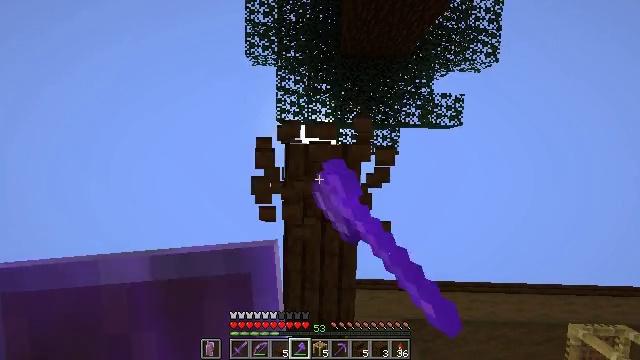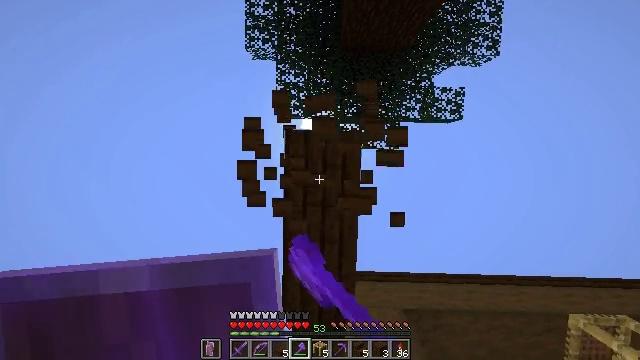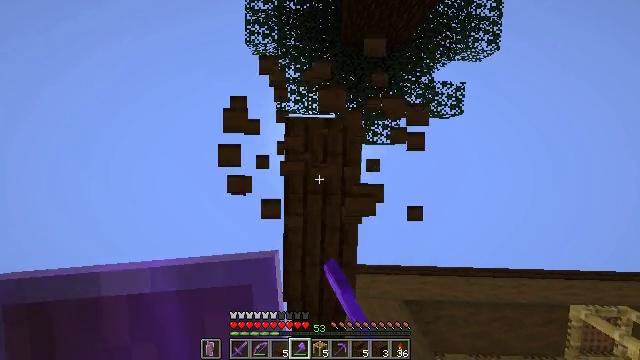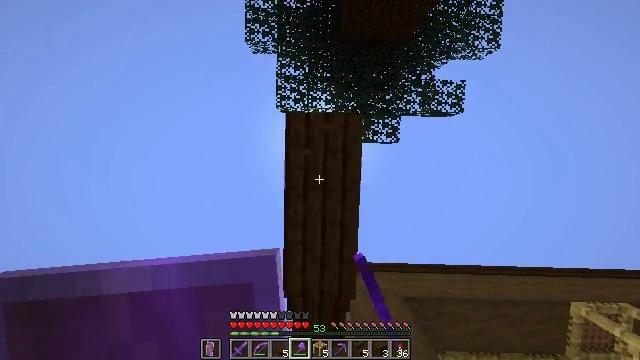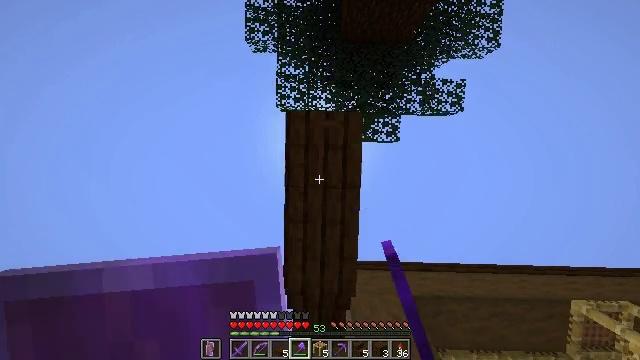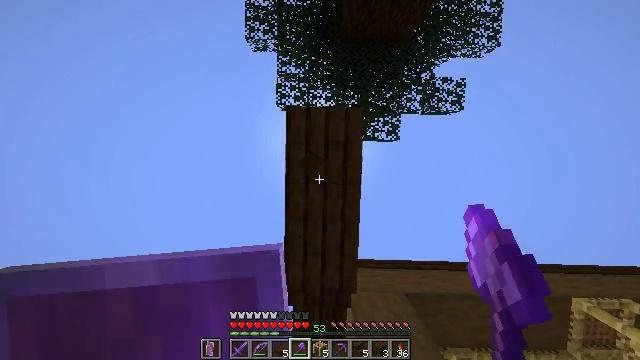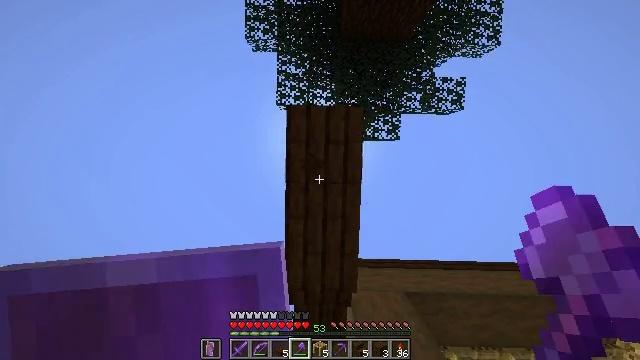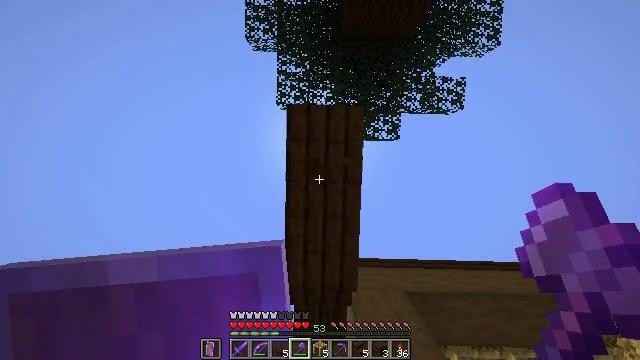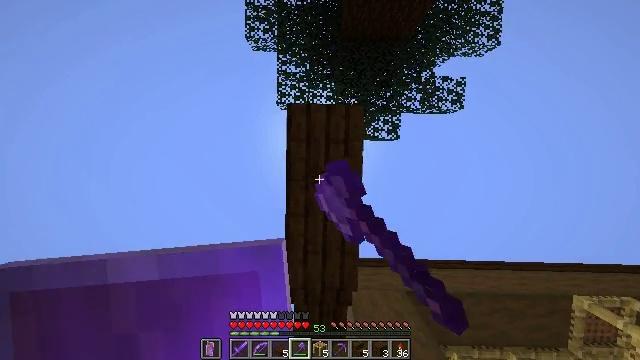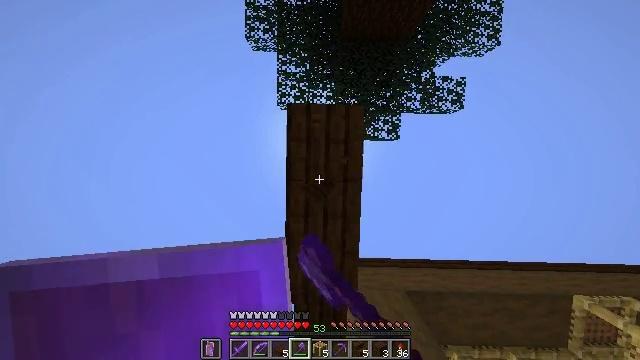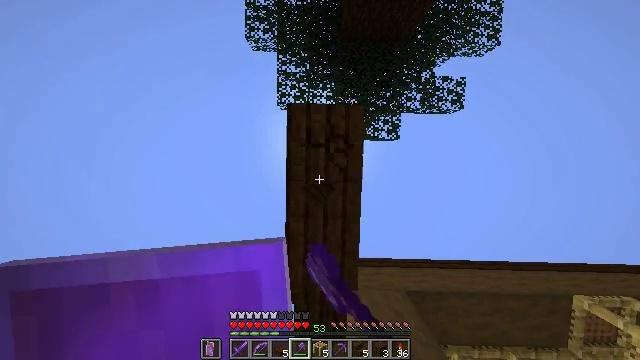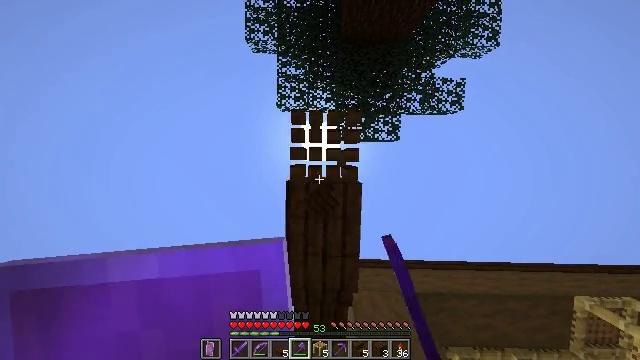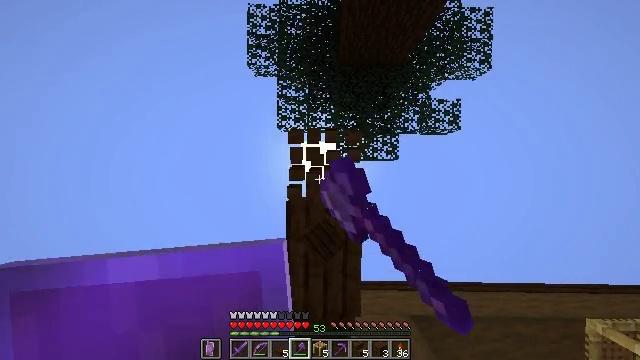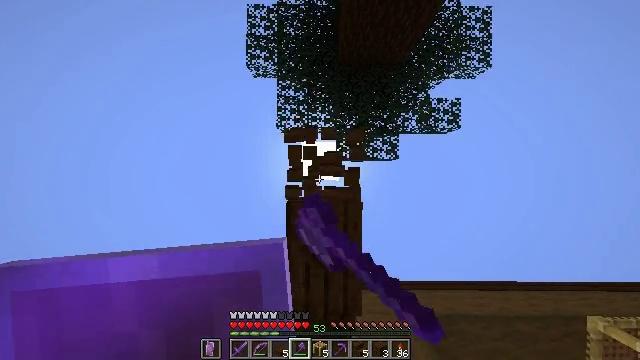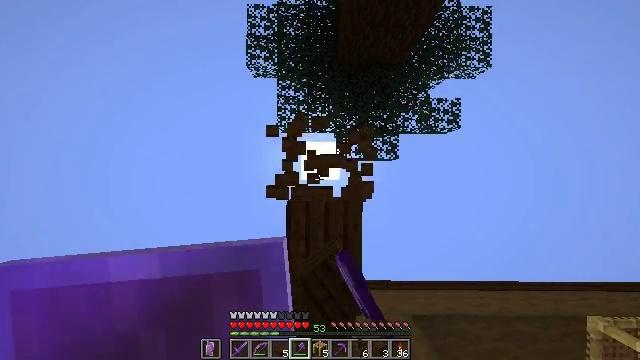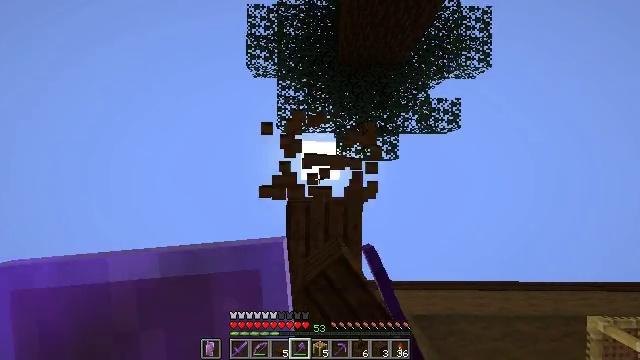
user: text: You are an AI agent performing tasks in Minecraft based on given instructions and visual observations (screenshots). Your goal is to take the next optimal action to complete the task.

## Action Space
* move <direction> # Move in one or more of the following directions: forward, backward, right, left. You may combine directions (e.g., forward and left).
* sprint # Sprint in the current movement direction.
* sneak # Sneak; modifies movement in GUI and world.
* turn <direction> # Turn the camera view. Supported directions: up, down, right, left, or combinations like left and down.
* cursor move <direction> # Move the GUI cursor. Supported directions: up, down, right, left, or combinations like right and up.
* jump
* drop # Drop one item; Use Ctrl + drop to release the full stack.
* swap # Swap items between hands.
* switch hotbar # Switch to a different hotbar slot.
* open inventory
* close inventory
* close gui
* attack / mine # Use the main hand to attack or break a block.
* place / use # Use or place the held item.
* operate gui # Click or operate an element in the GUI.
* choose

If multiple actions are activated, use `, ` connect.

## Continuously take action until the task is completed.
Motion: motion action
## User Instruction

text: Remove the dark oak stairs from the build.
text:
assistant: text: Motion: move forward
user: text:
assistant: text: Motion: no_op
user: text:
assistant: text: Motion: no_op
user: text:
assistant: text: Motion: no_op
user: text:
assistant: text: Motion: no_op
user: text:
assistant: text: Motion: no_op
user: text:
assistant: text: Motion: attack / mine
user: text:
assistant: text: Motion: attack / mine
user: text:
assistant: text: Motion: attack / mine
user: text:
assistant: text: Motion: attack / mine
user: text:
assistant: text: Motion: attack / mine
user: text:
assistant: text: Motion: turn up, attack / mine
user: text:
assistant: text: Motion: turn up, attack / mine
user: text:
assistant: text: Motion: attack / mine
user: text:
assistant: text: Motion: attack / mine
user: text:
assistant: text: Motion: attack / mine